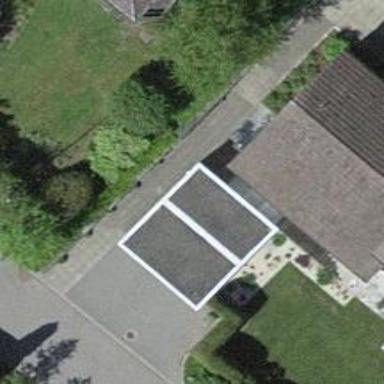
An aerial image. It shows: Garage.